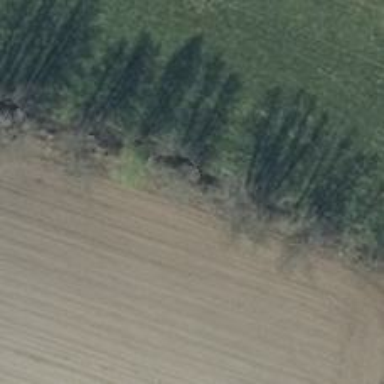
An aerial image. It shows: Row of deciduous broadleaved trees.